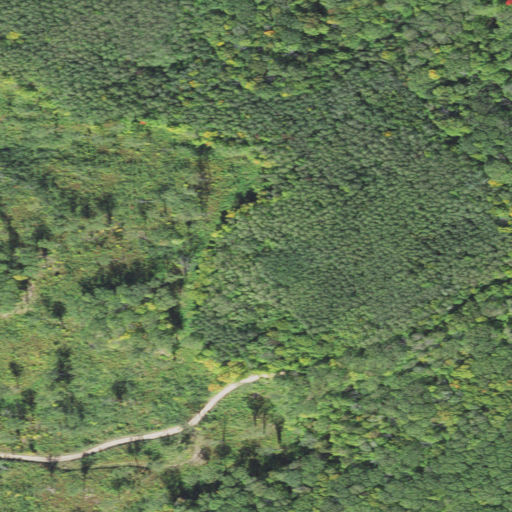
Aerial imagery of mountain in Michigan named Auger Hill containing only deciduous forest